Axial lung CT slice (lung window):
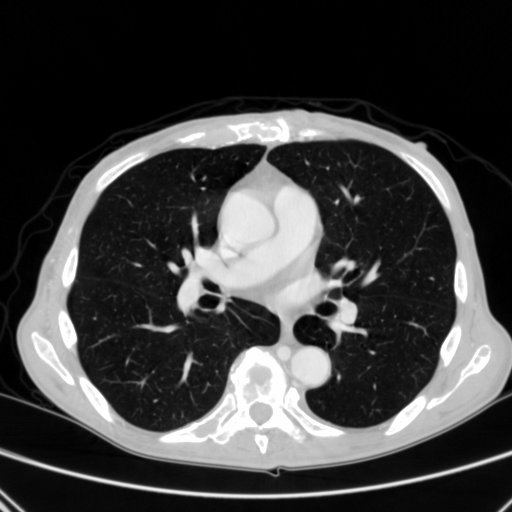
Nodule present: no